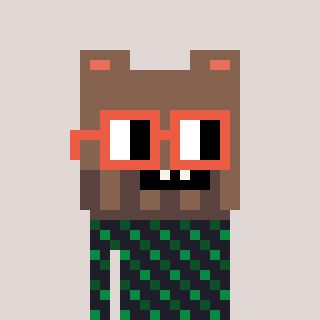
a pixel art character with square orange glasses, a bear-shaped head and a grayscale-colored body on a warm background